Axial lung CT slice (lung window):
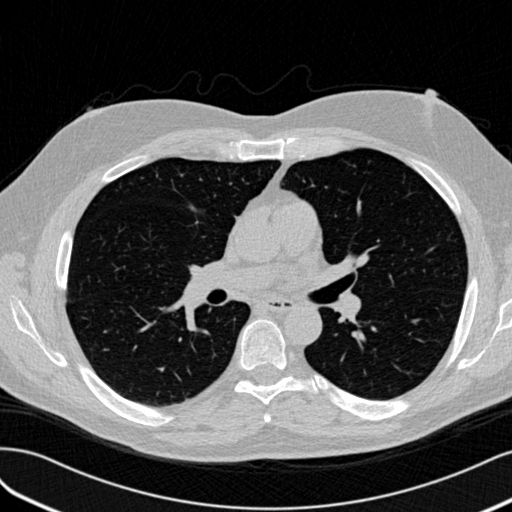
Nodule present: no